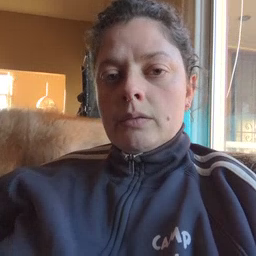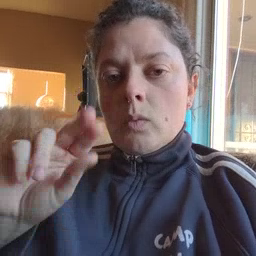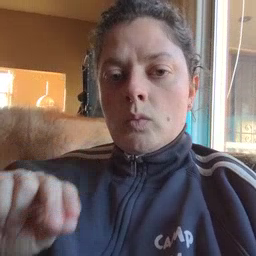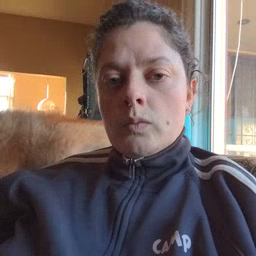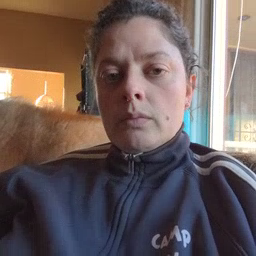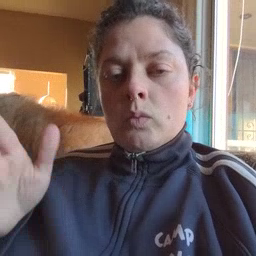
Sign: no